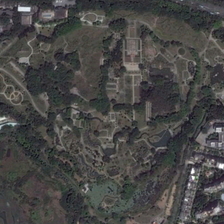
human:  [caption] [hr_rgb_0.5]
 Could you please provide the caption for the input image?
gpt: it is a park occupying large area and it owns a great number of woods .

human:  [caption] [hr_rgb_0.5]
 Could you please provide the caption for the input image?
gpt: many green trees and some buildings are in a park .

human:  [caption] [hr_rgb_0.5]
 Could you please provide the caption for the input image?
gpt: it is a park occupying large area and it owns a great number of woods .

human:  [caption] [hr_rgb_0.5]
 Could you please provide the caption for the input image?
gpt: many green trees and some buildings are in a park .

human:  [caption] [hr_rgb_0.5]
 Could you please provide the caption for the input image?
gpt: many green trees and some buildings are in a park .